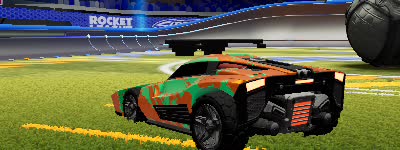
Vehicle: breakout